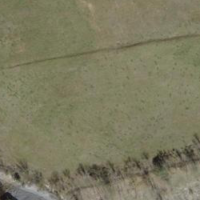
EUNIS habitat code: 56
Species observed at this site:
Ruspolia nitidula
Pseudochorthippus parallelus
Chorthippus brunneus
Calliptamus italicus
Chorthippus biguttulus
Roeseliana roeselii